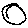
Label: circle